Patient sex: M
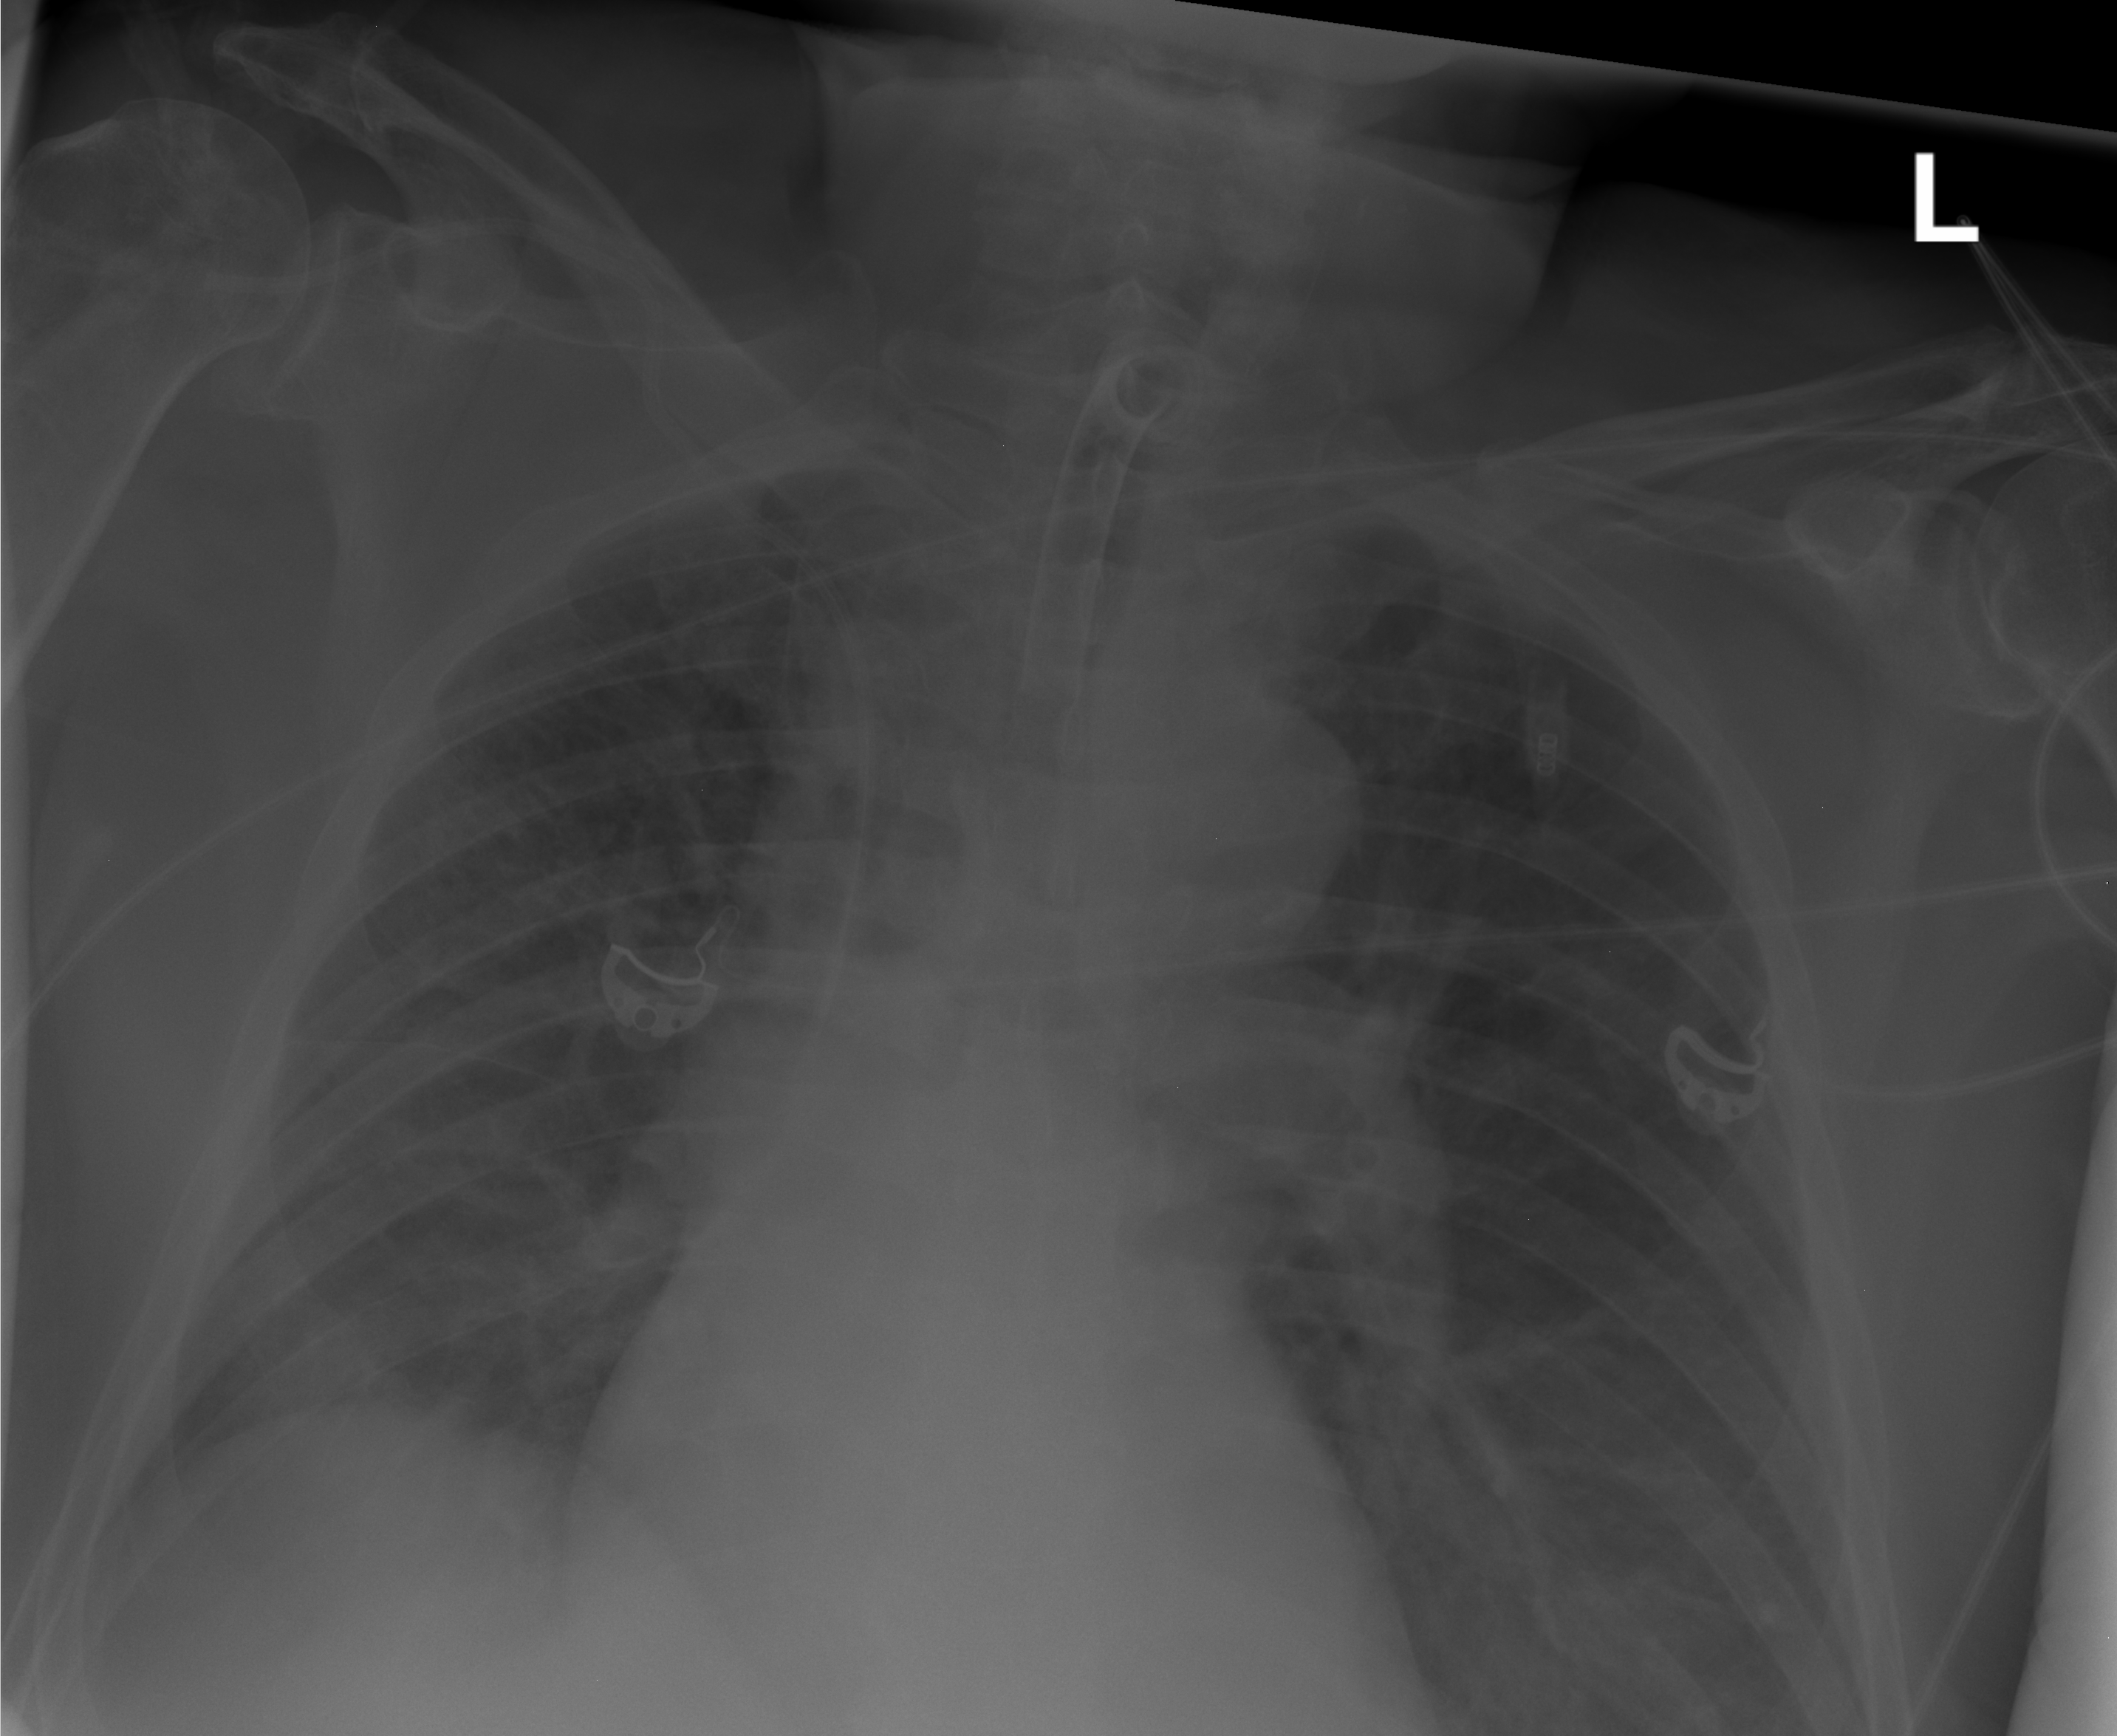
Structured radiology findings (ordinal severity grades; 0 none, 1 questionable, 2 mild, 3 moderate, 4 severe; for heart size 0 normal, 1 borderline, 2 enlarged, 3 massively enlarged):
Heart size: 0
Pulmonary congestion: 1
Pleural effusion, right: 0
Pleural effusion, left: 0
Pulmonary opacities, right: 0
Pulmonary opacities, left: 0
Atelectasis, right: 0
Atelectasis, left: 0